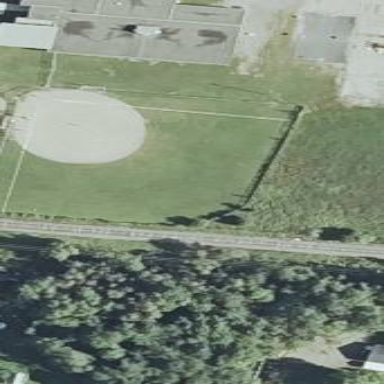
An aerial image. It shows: Baseball pitch for leisure land.